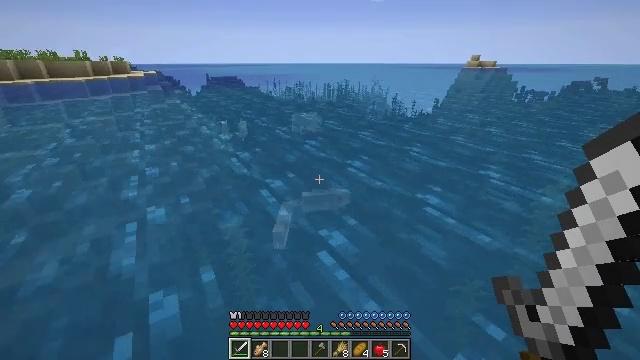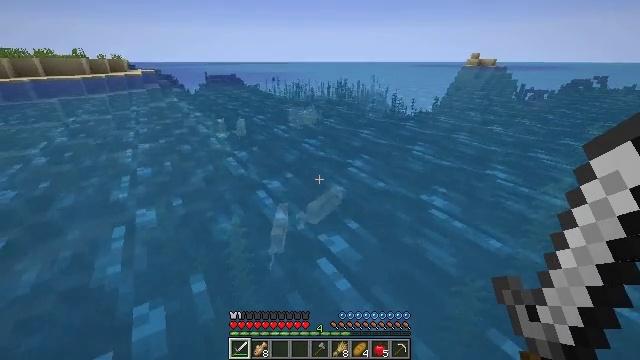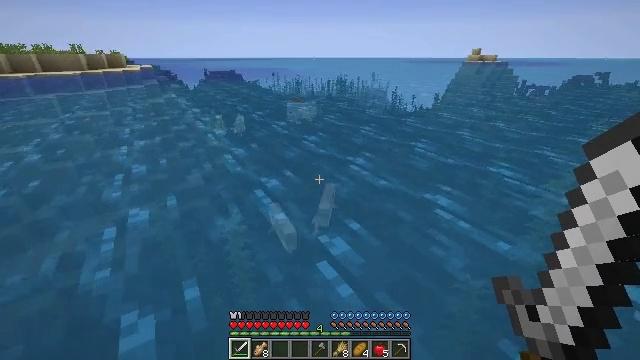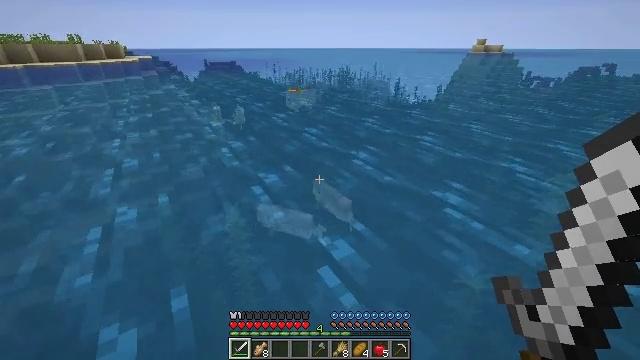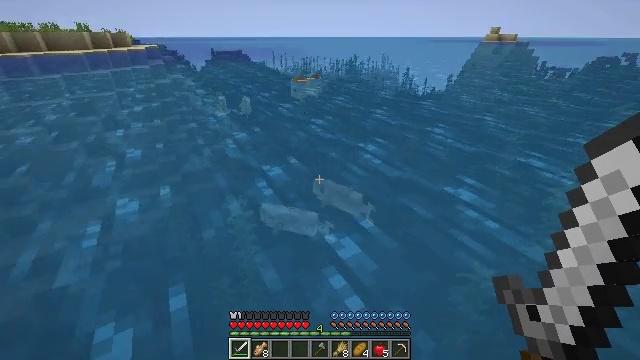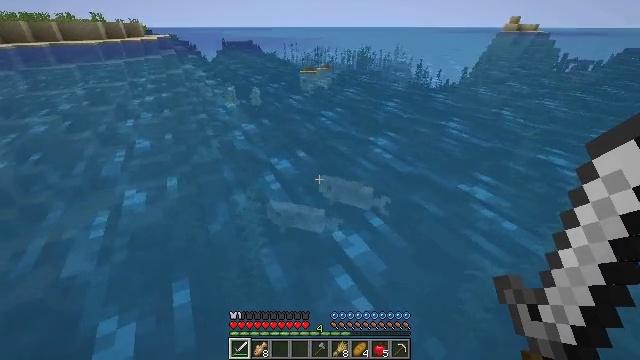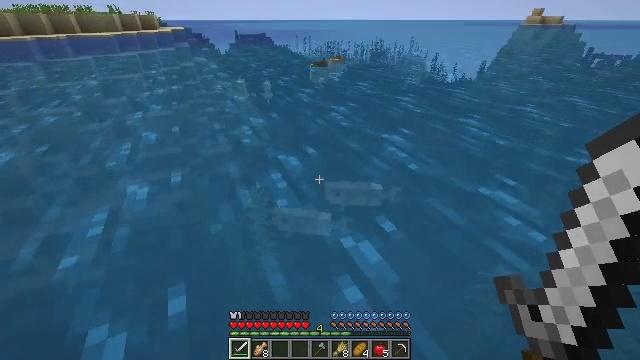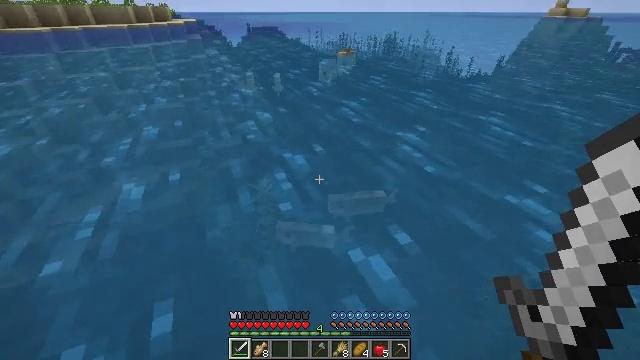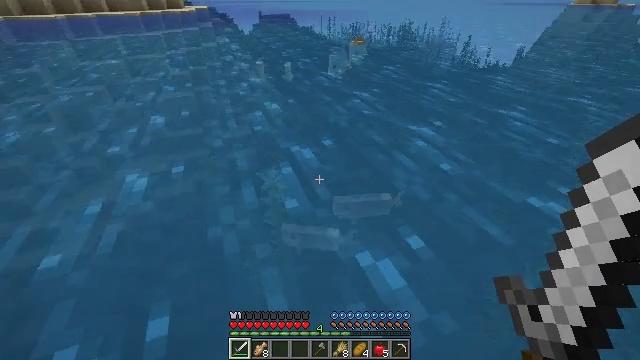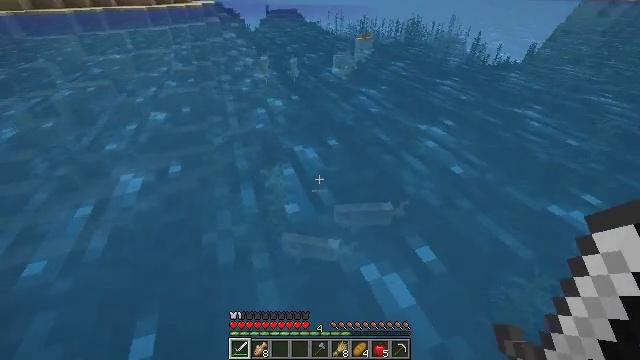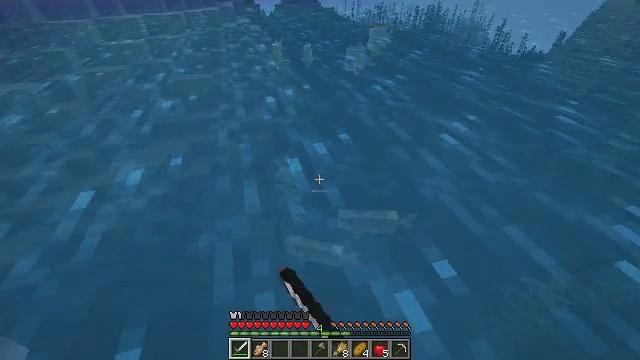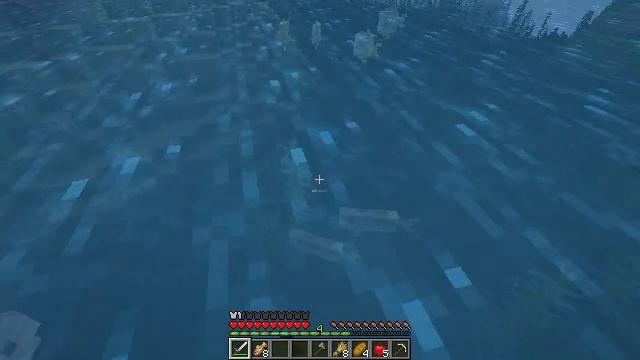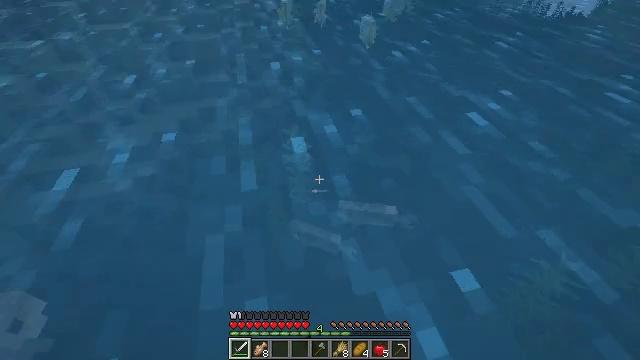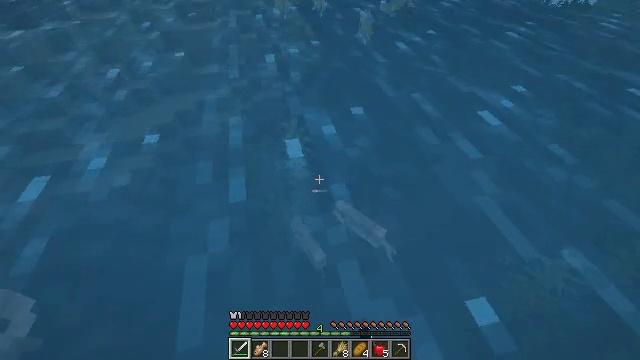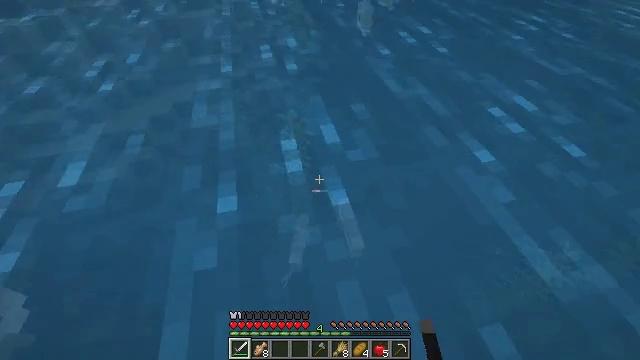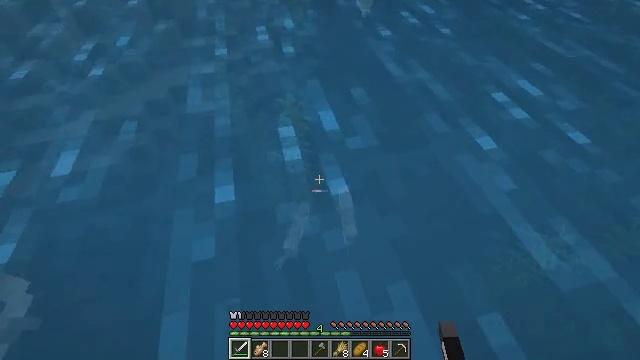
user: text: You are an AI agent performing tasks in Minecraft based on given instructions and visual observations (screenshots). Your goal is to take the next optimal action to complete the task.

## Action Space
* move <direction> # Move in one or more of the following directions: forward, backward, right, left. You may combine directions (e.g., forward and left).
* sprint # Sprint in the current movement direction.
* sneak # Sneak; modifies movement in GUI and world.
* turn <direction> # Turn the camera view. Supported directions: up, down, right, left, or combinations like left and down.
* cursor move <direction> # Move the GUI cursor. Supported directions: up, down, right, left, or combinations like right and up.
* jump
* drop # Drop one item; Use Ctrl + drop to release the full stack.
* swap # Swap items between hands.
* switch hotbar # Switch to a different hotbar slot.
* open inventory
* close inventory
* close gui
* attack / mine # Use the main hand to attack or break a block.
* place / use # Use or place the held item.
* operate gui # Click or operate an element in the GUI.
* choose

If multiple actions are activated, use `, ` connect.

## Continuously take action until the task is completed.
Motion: motion action
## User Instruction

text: Kill mobs in water.
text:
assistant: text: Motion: move forward
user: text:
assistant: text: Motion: move forward
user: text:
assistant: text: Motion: move forward, turn down
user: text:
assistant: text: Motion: move forward, turn left and down
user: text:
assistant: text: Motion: move forward, turn left and down
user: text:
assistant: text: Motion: move forward, turn left and down
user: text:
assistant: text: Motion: move forward, turn left and down
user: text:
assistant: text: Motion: move forward, turn left and down
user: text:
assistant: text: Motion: move forward, turn left, attack / mine
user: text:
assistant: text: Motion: move forward, turn left and down, attack / mine
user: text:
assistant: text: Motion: move forward, turn left and down, attack / mine
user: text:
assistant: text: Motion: move forward, turn down, attack / mine
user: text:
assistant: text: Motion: move forward, turn down
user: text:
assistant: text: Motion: move forward, turn down
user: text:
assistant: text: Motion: move forward, turn down
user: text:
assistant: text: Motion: move forward, turn down
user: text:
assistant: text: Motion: move forward, turn left and down
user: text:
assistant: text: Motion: move forward, turn left and down
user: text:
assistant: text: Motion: move forward
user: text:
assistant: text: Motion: move forward, turn left and down
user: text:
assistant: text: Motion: move forward, turn left and down
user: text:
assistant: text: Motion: move forward, turn left
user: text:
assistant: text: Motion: move forward, turn left
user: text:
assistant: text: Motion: move forward, turn left
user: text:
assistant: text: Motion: move forward, turn left
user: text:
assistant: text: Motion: move forward
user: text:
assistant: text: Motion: move forward, attack / mine
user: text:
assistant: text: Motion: move forward, attack / mine
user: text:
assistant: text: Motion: move forward, turn right and up
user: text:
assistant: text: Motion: move forward, turn up